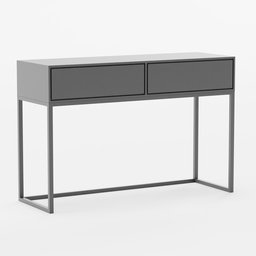
Label: furniture